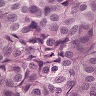
Metastatic tissue present: yes